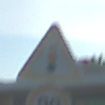
Verkehrszeichen: Lichtzeichenanlage
Zusatzzeichen unten: Geschwindigkeit80
Umgebung: Outdoor, Suburban
Tageszeit: MorningAfternoon
Wetter: PartlyCloudy
Licht: Natural
Jahreszeit: NotSpecified
Kontrast: HighContrast